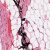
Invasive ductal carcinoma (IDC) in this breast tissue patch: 0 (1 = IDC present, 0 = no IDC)